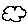
Label: cloud